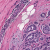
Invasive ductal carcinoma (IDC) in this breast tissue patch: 0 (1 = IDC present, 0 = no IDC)